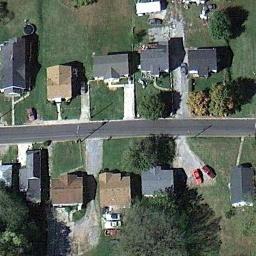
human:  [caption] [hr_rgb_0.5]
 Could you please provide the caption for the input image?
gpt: Most of the houses are red .

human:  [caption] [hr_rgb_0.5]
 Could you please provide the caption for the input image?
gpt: Many buildings of different shapes are in medium residential area .

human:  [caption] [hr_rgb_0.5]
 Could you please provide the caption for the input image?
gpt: The medium residential is on the grass next to the road .

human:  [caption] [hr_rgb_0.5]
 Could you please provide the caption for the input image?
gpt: The medium residential area has some neatly arranged houses on the grass and a road goes through the medium residential area .

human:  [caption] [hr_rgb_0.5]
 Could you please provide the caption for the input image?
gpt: There are some buildings on green lawns on the medium residential area .